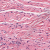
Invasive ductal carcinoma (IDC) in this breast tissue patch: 0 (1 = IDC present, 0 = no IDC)